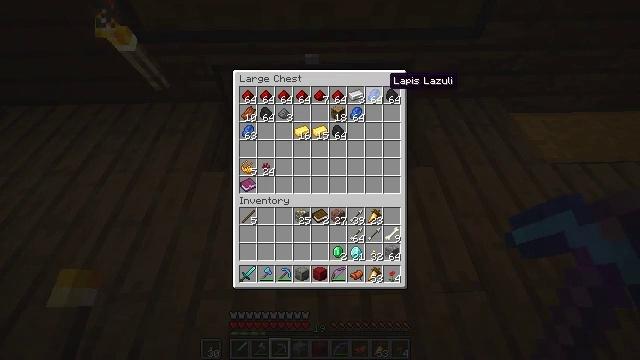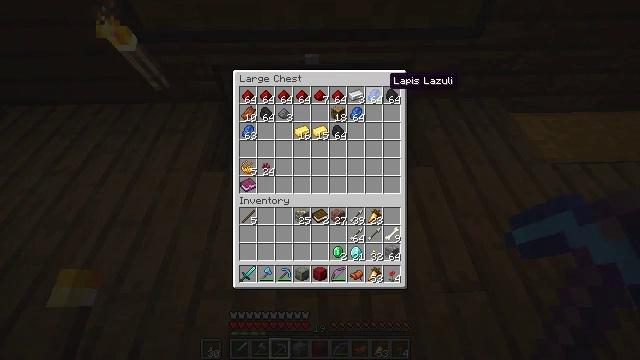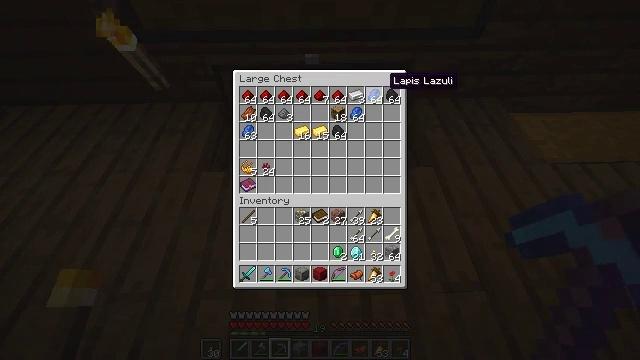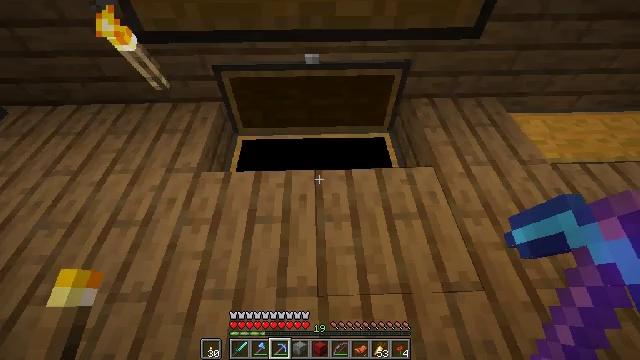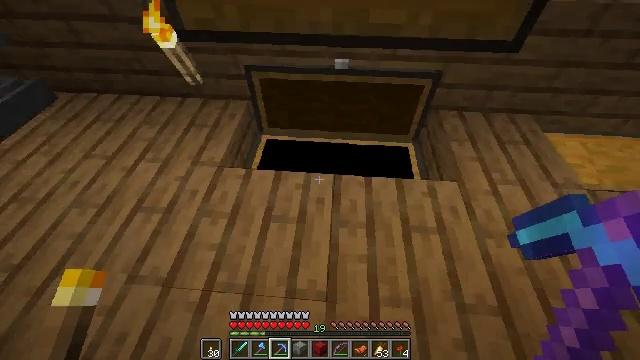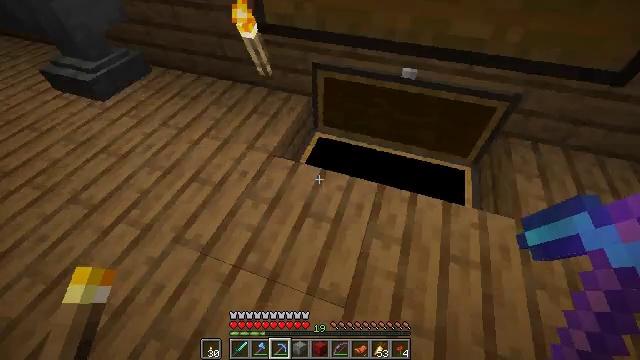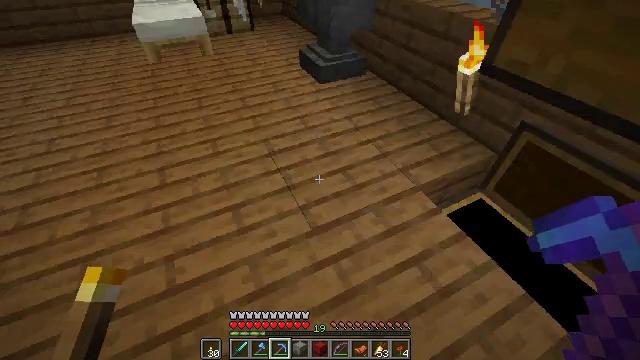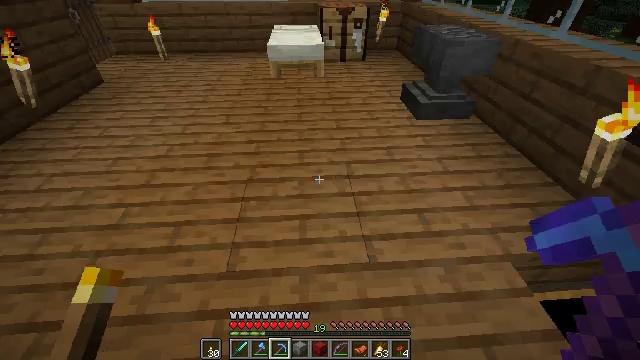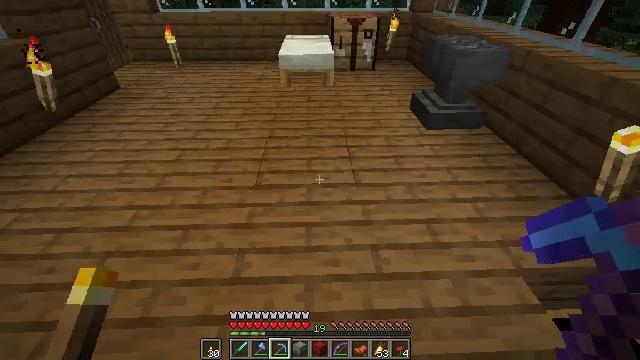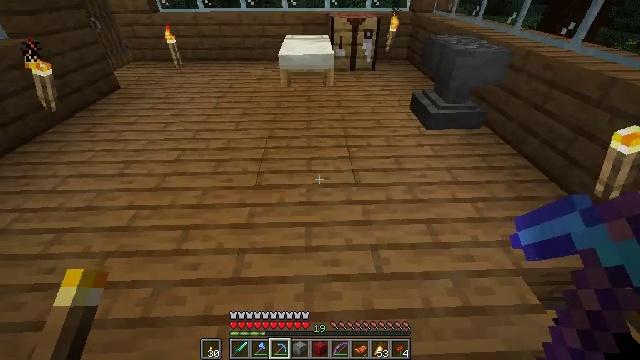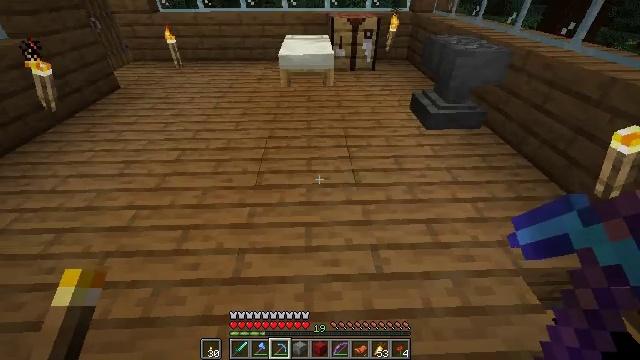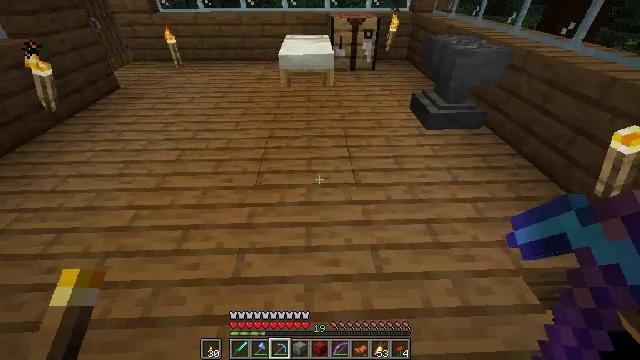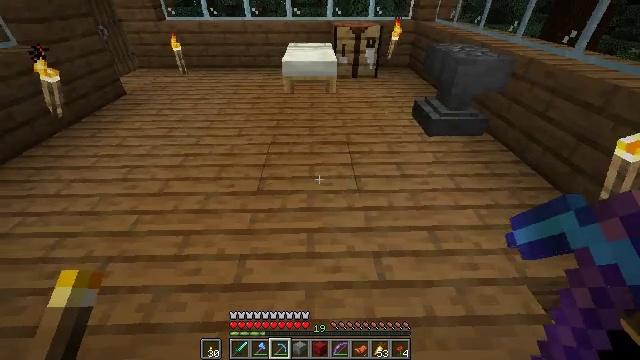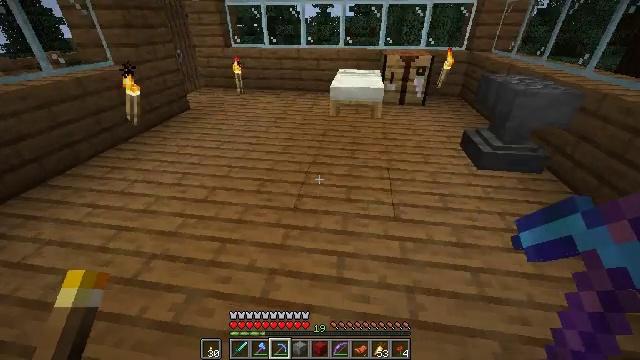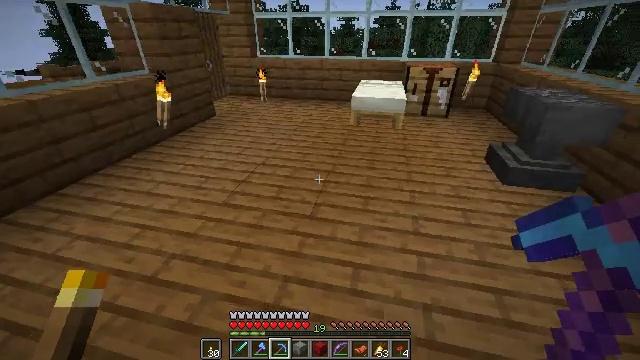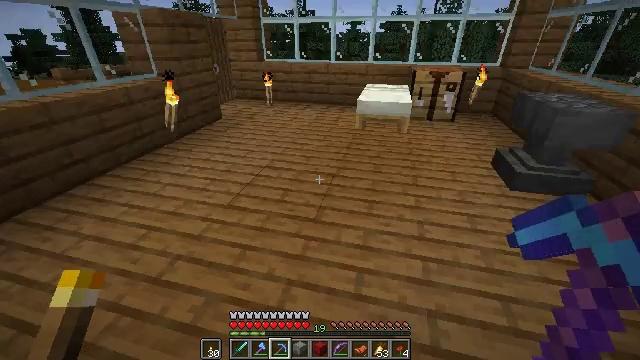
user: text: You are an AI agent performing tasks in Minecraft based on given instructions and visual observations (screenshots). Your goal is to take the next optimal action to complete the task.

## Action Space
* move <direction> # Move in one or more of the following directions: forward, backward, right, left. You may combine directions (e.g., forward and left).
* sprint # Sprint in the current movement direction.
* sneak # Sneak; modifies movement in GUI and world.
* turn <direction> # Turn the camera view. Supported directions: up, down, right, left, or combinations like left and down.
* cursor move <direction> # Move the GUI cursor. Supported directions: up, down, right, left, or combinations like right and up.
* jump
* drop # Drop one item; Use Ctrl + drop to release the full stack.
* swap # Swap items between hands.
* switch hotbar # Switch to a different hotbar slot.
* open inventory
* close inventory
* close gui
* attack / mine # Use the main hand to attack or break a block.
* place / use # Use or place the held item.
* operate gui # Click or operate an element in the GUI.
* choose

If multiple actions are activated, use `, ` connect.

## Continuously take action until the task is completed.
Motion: motion action
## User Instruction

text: Trim the tree by mining oak leaves.
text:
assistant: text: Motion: no_op
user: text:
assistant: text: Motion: no_op
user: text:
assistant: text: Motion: close inventory
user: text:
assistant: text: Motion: turn left, close inventory
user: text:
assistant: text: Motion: turn left, close inventory
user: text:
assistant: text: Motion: turn left and up
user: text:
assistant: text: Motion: turn left and up
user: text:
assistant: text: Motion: turn left and up
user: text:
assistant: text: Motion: no_op
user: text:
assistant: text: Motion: no_op
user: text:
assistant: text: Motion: no_op
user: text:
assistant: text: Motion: turn up
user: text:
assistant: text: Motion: turn left and up
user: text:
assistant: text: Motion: turn left and up
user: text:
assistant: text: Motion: turn left
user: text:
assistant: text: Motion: turn right and up
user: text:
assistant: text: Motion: turn right and down
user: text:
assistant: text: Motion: turn right
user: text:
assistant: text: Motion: turn right
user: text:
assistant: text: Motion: turn left and up
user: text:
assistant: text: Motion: turn left and up
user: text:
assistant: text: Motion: turn left and up
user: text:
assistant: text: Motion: move forward, turn left and up
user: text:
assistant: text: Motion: move forward
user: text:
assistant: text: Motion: move forward
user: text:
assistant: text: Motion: move forward
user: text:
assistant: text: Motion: move forward
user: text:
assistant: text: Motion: move forward, sprint
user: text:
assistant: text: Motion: move forward, sprint
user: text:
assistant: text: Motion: move forward, sprint, turn left